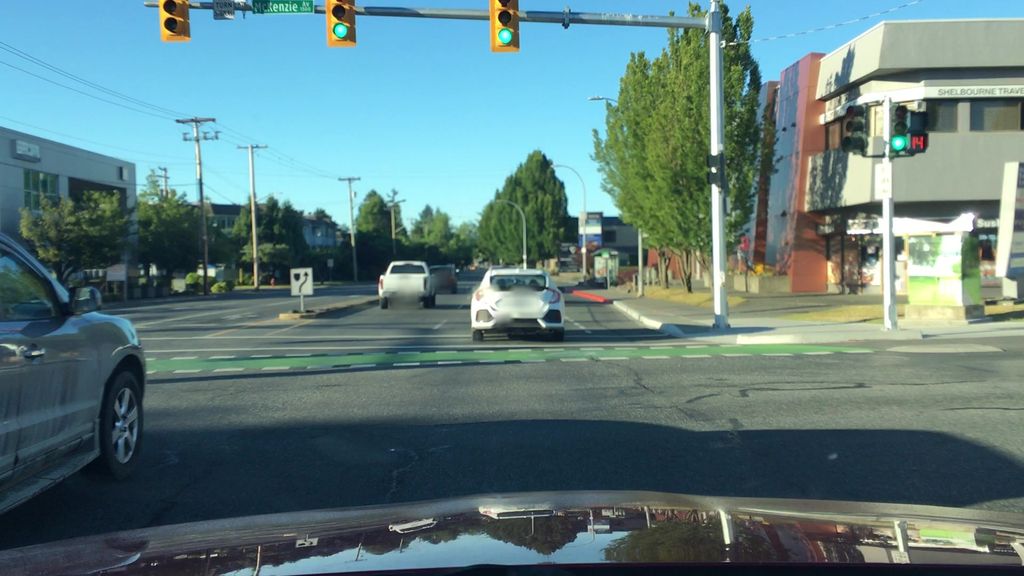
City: victoria